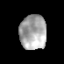
Tissue: prostate
Cell type: T cells
Senescence score: 0.2238
Nuclear area (px): 905
Mean DAPI intensity: 170.098